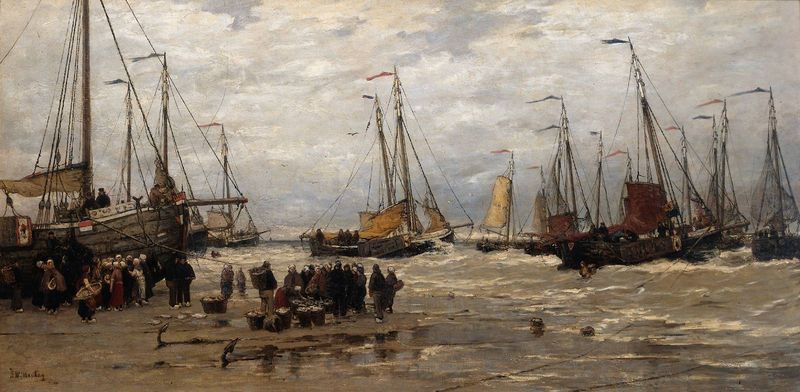
Titel: Pinks in the Breakers
Künstler: Hendrik Willem Mesdag
Standort: Amsterdam
Institution: Rijksmuseum
Schlagwörter: blau, dunkel, gemälde, gruppe, himmel, mann, meer, rubens, wasser, weiß, wolken, frauen, gelb, impressionismus, landschaft, menschen, ocker, sand, see, ufer, braun, frau, grau, hell, holz, männer, schwarz, rot, wolke, beige, leute, malerei, holland, niederlande, signatur, öl, nass, wind, schnüre, boot, boote, kinder, bewölkt, gischt, küste, schiff, schiffe, segel, segelschiffe, strand, welle, wellen, fahnen, fischer, mast, netze, gepäck, körbe, kamm, kuh, herbst, hafen, masten, schaum, brandung, landung, raddampfer, seestück, seile, sturm, tau, turner, unruhe, wogen, impressionistisch, korb, anlegen, segelboote, takelage, taue, vor anker, segeln, fischerboote, watt, fracht, seil, leinwand, matrose, wimpel, seegang, seefahrt, reise, schnurr, anglais, windstille, überschwemmung, flaggen, matrosen, abreise, anker, ankunft, aufbruch, auslaufen, bateaux, fang, flotte, fähnchen, fäser, kämme, löschen, marine, maste, nordsee, orage, wellenkamm, wellenkämme, whistler, armut, selgel, fische, ware, lasten, matsch, fischfang, maritim, fischmarkt, aalt, winf, rauhe see, mast- und schotbruch, leinwanf, seemnänner, fischverkauf